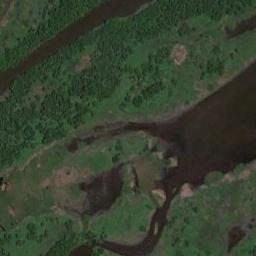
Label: wetland